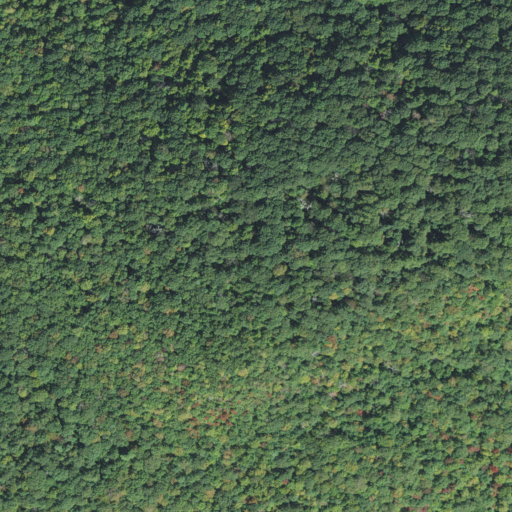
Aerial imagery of mountain in North Carolina named Big Pisgah Mountain containing deciduous forest and mixed forest